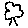
Label: tree